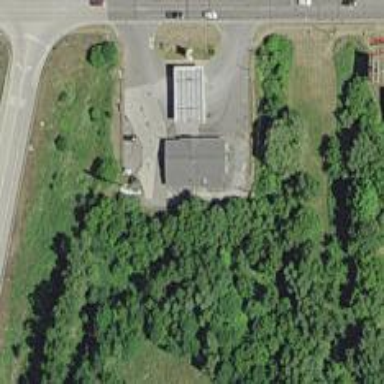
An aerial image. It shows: Convenience shop.